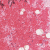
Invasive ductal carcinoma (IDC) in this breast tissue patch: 0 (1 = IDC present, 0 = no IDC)